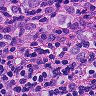
Metastatic tissue present: yes